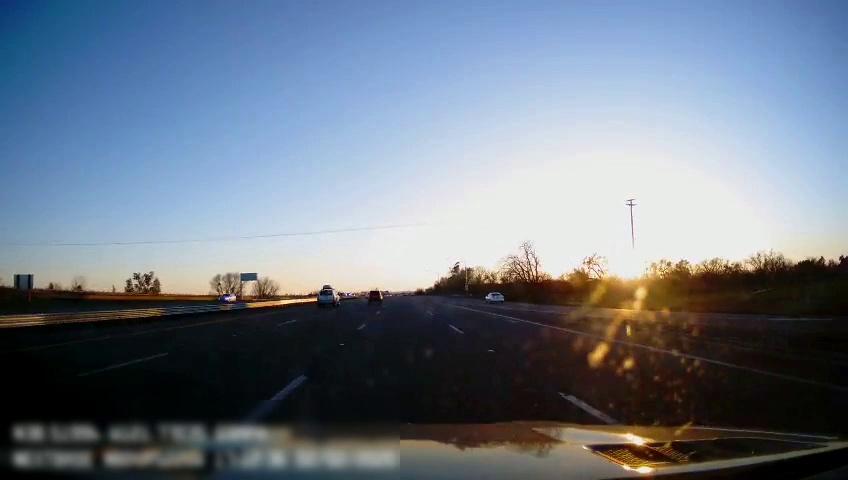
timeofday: Day
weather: Sunny
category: Drivable Space
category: Vehicles | SUV
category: Vehicles | SUV
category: Vehicles | Car
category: Vehicles | Car
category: Lanes | Alternate Lane
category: Lanes | Alternate Lane
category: Lanes | Current Lane
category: Lanes | Current Lane
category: Lanes | Alternate Lane
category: Lanes | Alternate Lane